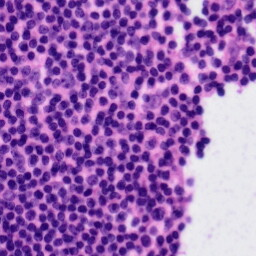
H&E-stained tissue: Tonsil